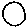
Label: circle